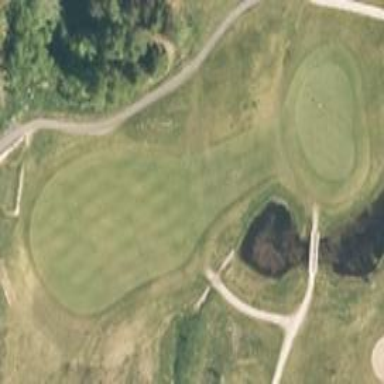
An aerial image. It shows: Rough grassy area used for golf.